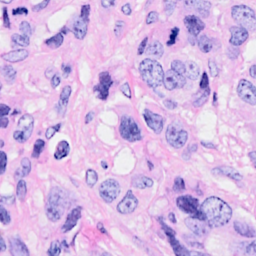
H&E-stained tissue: Breast